Question: I had following entities in my project:
- 'AccountGroup'- 'AccountItem'- 'AccountSegment'
With folowing relations:
- 'AccountGroup' has 'List<AccountItem>'- 'AccountItem' 'List<AccountSegment>'
and everything worked fine.
When I changed last relation to:
- 'AccountItem''Set<AccountSegment>'
'AccountGroup' object read from database looks strange. If given 'AccountItem' had three 'AccountSegment's, then I have three the same 'AccountItem's in 'AccountGroup'.
A shot from debugger can possibly tell it better than I can:

As you can see, 'accountMapperItems' list has four positions instead of two. First pair is a duplicate each having the same variables. (second is similar, not shown on screenshot).
Below I paste entities code fragments:
'''
class AccountGroup {
...
@OneToMany(fetch = FetchType.EAGER, cascade = CascadeType.ALL, orphanRemoval = true, mappedBy = "group")
private List<AccountItem> accountMapperItems;
....
}
class AccountItem {
...
@ManyToMany(fetch = FetchType.EAGER, cascade = { CascadeType.REFRESH, CascadeType.MERGE })
@JoinTable(
joinColumns={@JoinColumn(name="ACCOUNT_ITEM_ID", referencedColumnName="ID")},
inverseJoinColumns={@JoinColumn(name="SEGMENT_ID", referencedColumnName="ID")})
private Set<Segment> segmentSet;
@ManyToOne
private AccountGroup group;
...
}
'''
'AccountSegment' does not have any links.
Does anyone know why is it retriving 'accountMapperItems' list one position per 'AccountSegment'?
The problem is not duplicate entries in jointable! I have double checked it.
'''
@Fetch (FetchMode.SELECT)
'''
solved the case, further explanations are available in post mentioned in the answer.
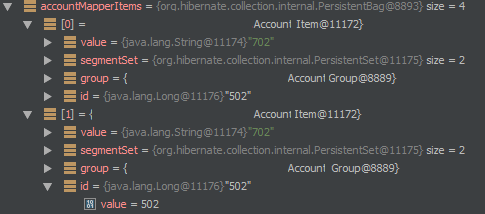
Answer: Make sure all your entities implement 'hashCode()' and 'equals()'. These methods are used by some collections (like Sets) to uniquely identify elements.
: If that doesn't solve it, then I think the duplicates are most likely caused by the 'FetchType.EAGER'. <URL> explains it well. Try removing the 'FetchType.EAGER' to see if it makes any difference.